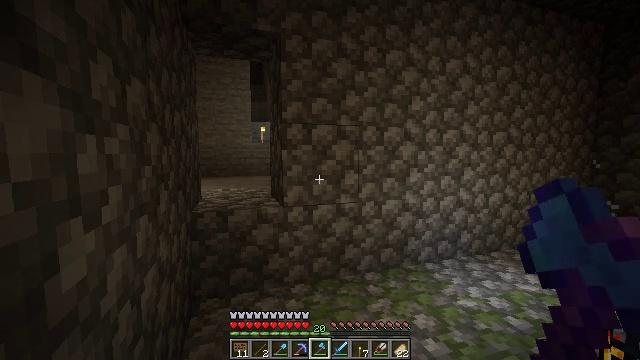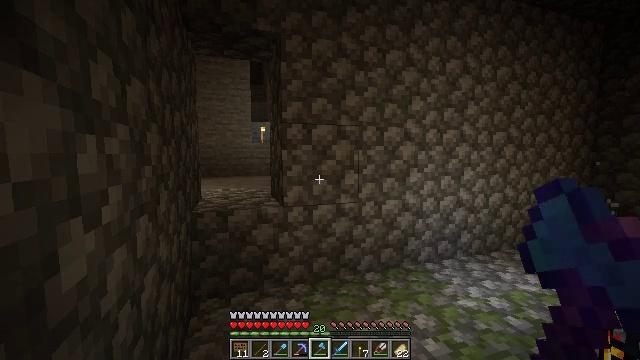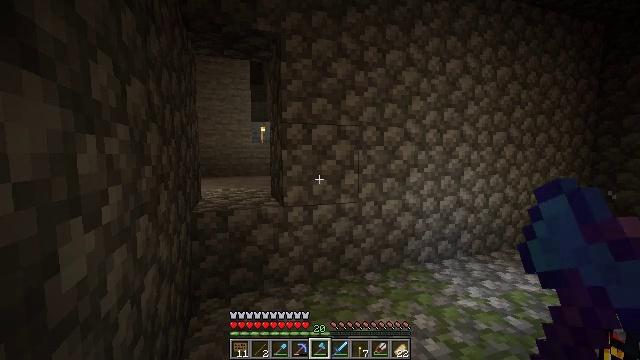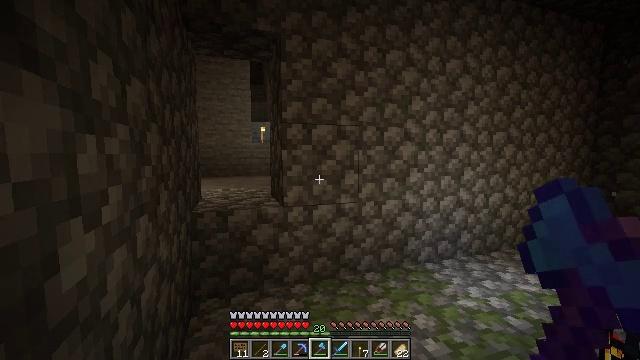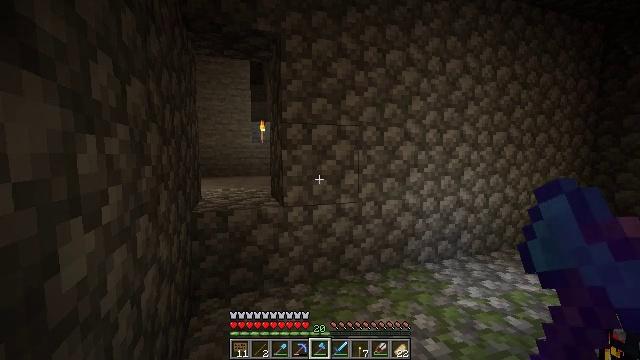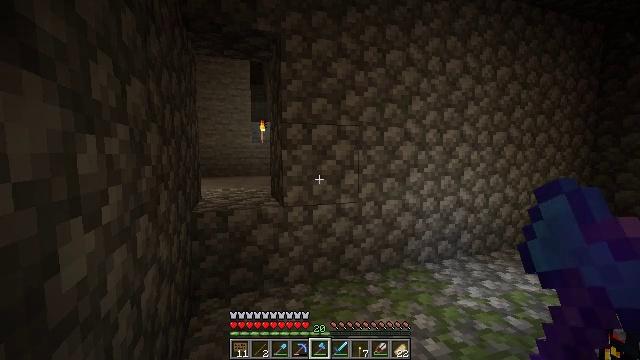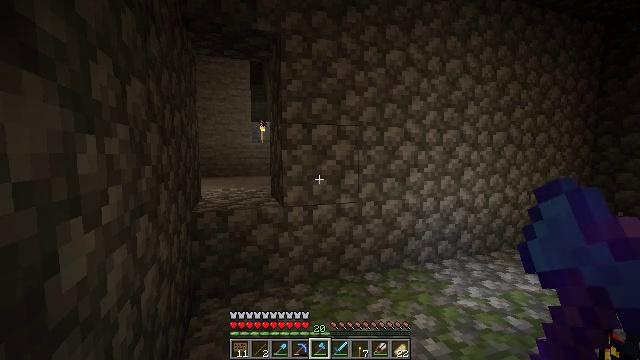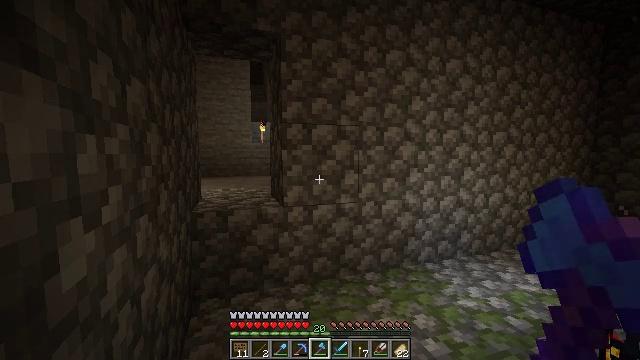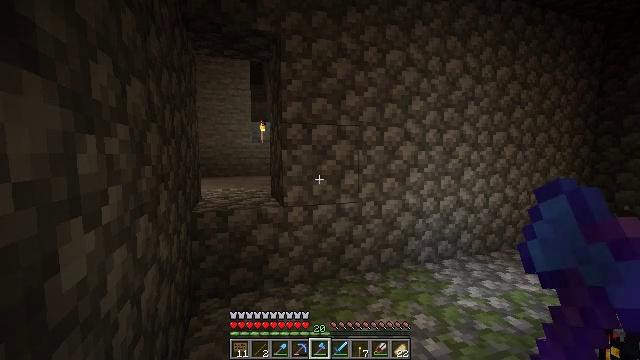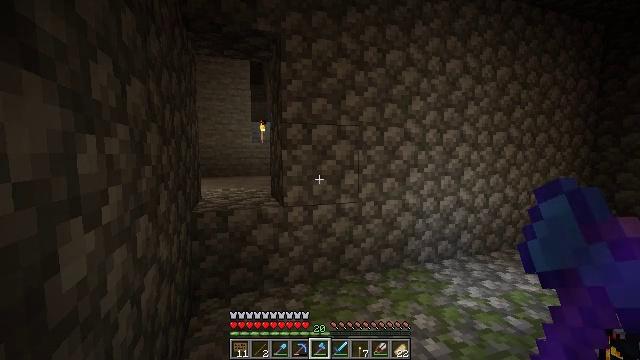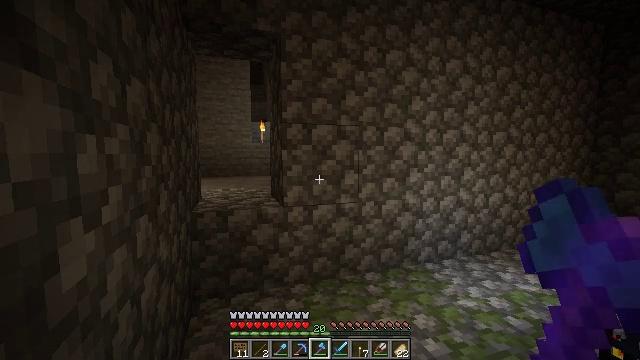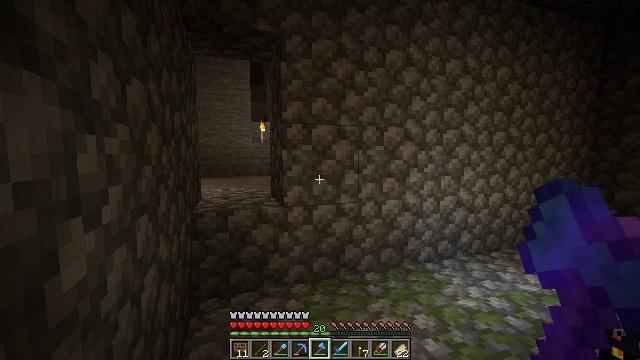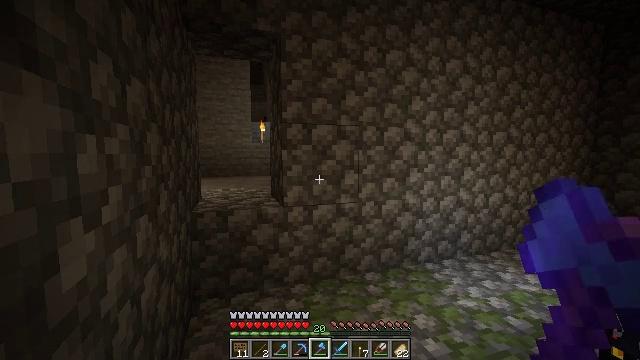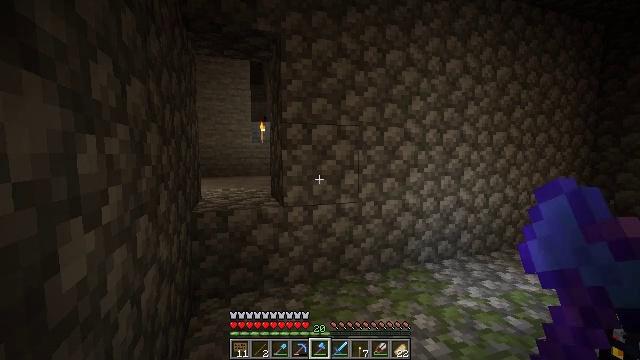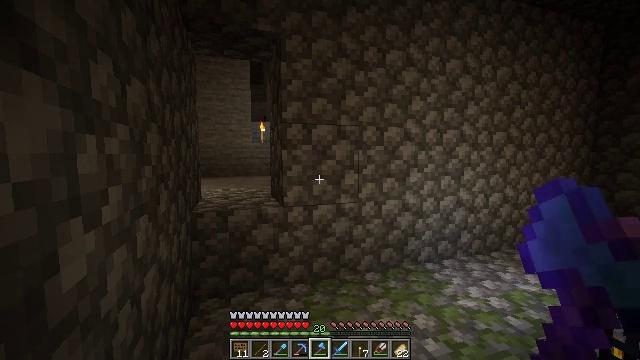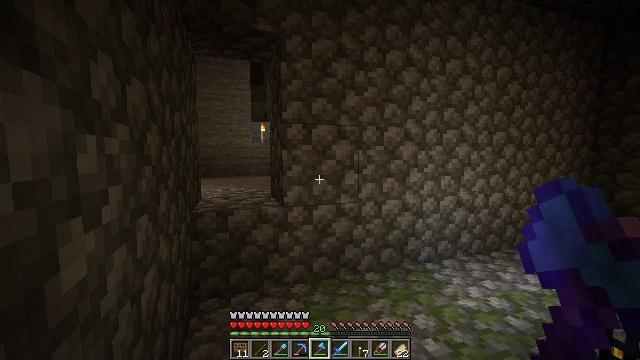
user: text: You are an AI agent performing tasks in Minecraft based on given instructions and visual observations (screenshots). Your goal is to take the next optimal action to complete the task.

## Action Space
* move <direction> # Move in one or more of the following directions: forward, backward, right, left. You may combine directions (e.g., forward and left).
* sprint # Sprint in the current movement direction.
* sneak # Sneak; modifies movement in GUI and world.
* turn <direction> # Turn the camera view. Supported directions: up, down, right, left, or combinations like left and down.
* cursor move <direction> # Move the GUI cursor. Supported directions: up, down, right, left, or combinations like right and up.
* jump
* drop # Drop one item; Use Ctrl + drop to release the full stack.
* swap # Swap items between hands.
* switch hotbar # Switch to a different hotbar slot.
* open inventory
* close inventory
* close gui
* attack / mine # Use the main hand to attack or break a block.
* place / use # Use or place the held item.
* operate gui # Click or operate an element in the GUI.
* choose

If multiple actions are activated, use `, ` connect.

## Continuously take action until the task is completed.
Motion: motion action
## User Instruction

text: Gather the torch from its position.
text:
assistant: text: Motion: no_op
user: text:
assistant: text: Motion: no_op
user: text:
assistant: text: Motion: no_op
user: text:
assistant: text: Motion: no_op
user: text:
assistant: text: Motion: no_op
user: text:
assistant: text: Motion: no_op
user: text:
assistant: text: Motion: no_op
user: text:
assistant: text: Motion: no_op
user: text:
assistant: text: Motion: no_op
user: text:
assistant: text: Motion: no_op
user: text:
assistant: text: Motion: no_op
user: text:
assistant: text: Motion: no_op
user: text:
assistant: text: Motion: no_op
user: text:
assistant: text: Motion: no_op
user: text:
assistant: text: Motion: no_op
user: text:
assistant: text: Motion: no_op
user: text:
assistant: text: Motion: no_op
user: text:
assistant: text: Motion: no_op
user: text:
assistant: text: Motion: no_op
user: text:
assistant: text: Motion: no_op
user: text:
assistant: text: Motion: no_op
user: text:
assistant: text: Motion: no_op
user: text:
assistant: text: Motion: no_op
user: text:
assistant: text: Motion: no_op
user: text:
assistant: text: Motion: no_op
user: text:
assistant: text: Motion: no_op
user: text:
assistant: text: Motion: no_op
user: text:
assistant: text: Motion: no_op
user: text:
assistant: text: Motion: no_op
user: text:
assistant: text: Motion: no_op